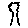
Label: tree